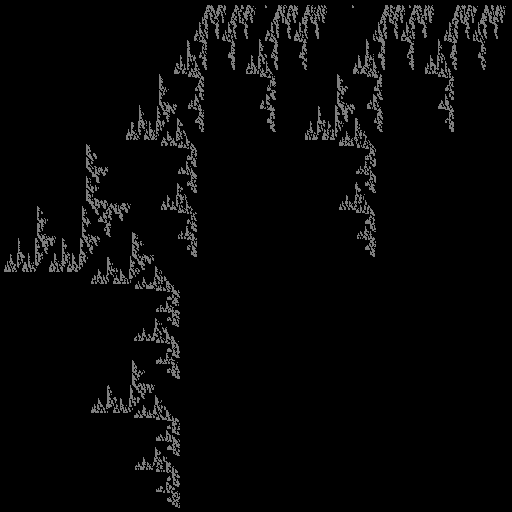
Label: binary